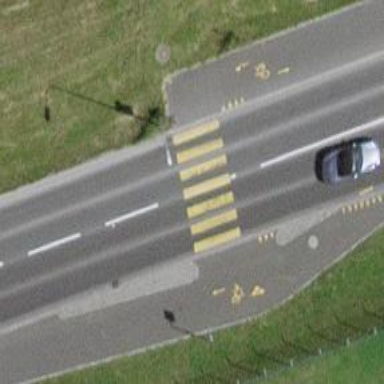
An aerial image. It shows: Zebra crossing on the road.